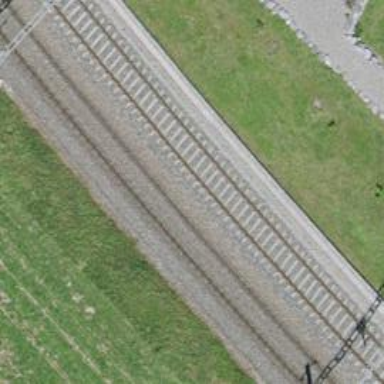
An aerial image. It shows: Single railway track with electrification through contact line.